Interaction volume radius: 5 \u00c5
Interaction volume height: 30 \u00c5
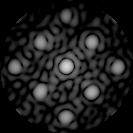
Disorder parameter: 0.1724